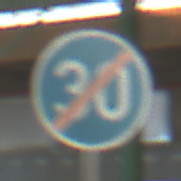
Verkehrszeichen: EndeMindestgeschwindigkeit
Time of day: MorningAfternoon
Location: Roofed (Special)
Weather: NotSpecified
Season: NotSpecified
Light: Artificial